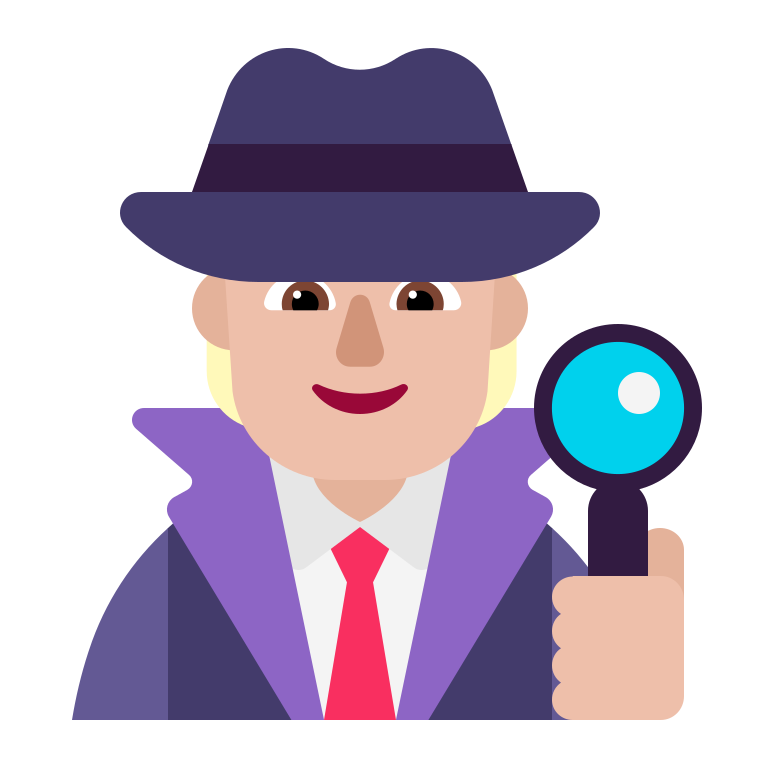
detective flat  light